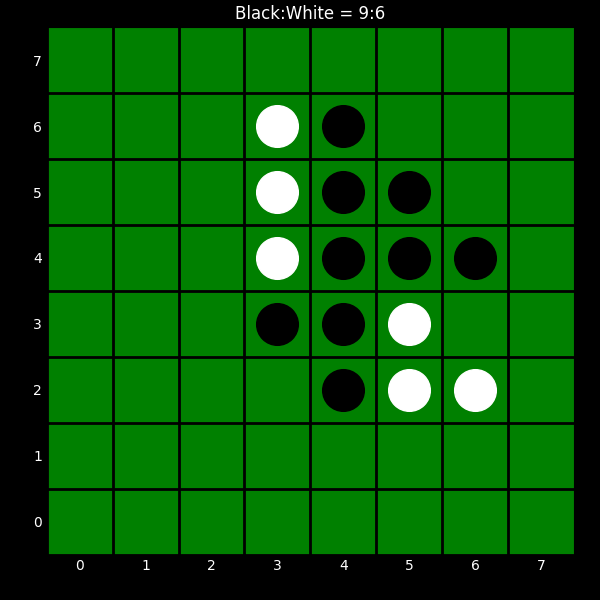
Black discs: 9
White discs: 6